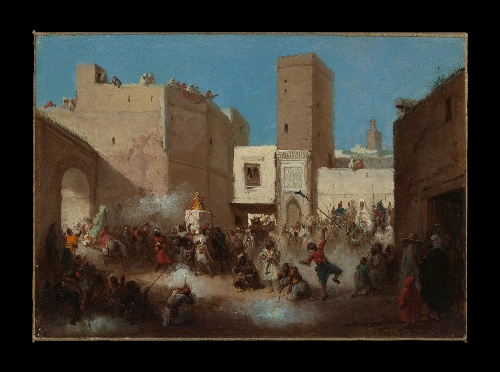
Title: Wedding Procession
Artist: Victor Eeckhout
Artist bio: Belgian, Antwerp 1821–1879 Tangier
Object type: Painting
Classification: Paintings
Medium: Oil on canvas
Dimensions: 10 x 14 1/4 in. (25.4 x 36.2 cm)
Department: European Paintings
Credit line: Gift of Kenneth Jay Lane, 2017
Accession year: 2017
Repository: Metropolitan Museum of Art, New York, NY
Tags: Buildings|Crowd|Orientalist